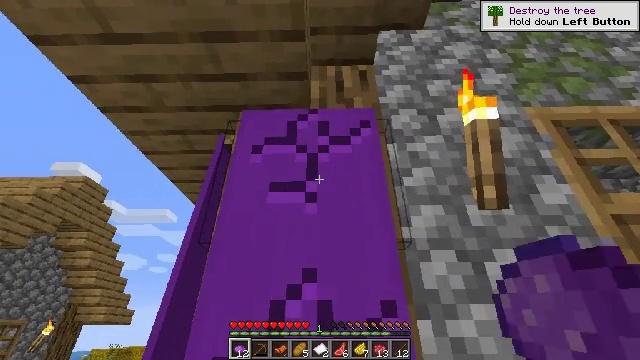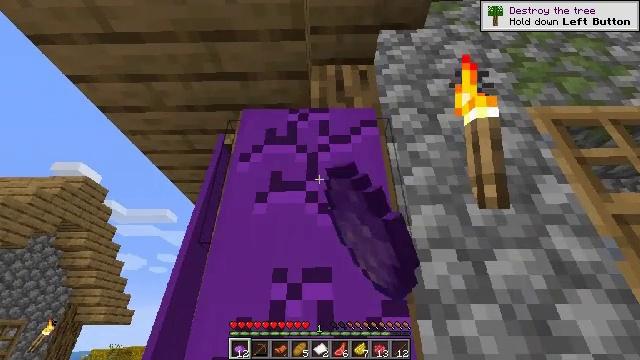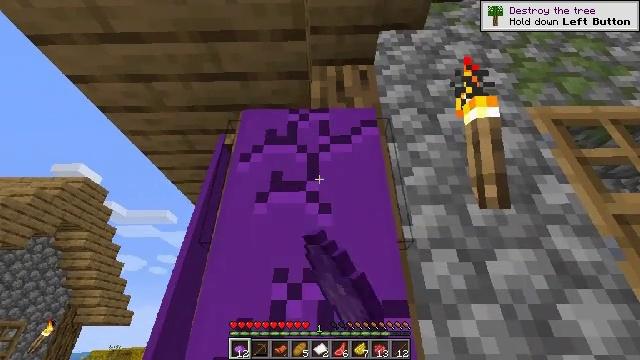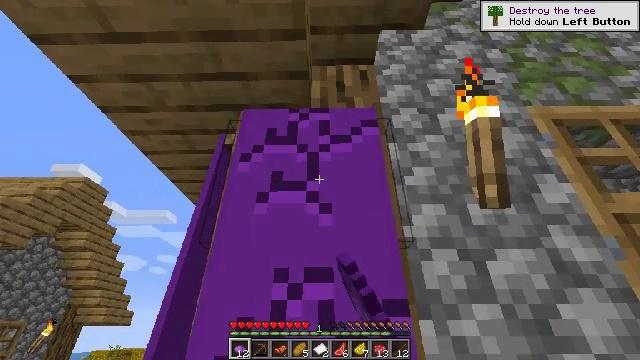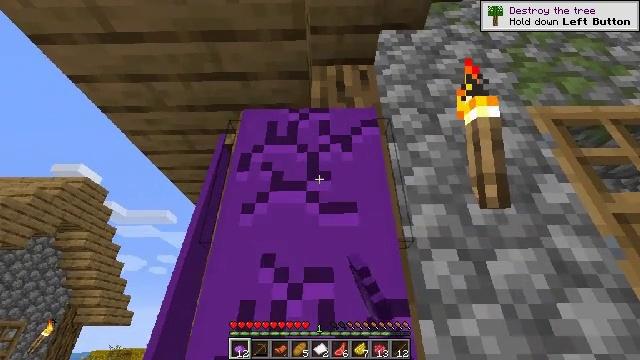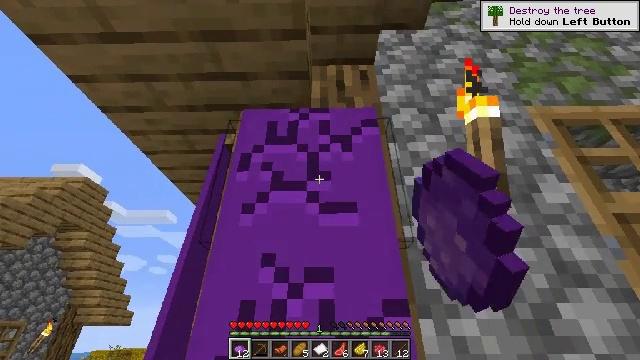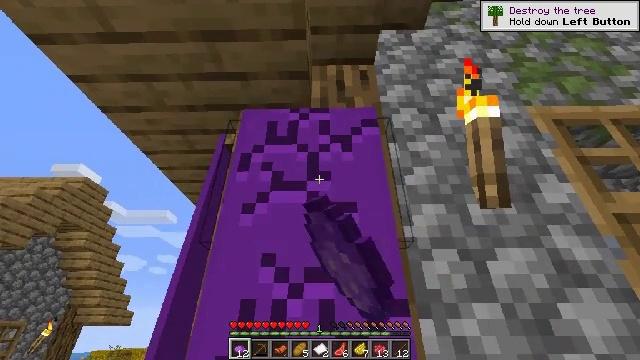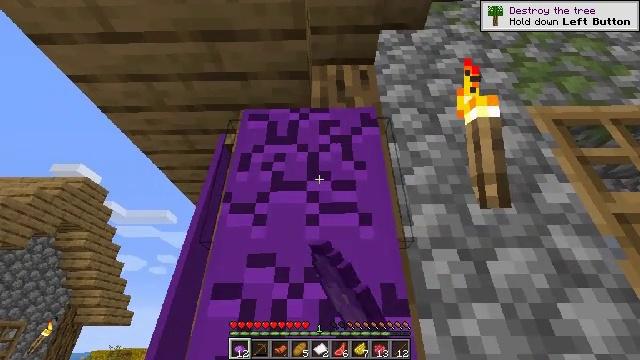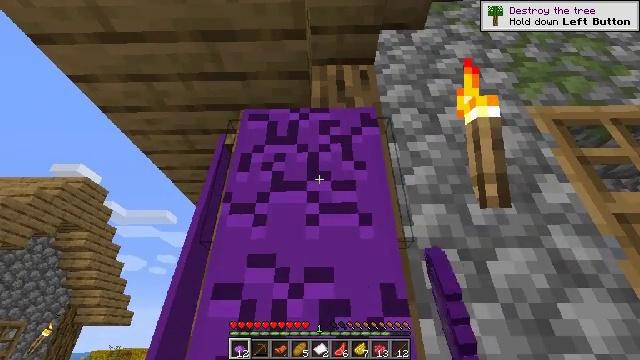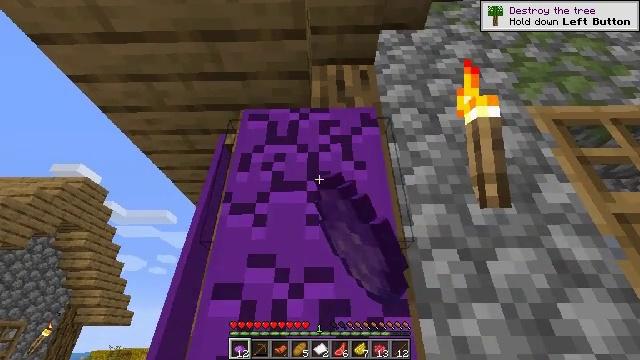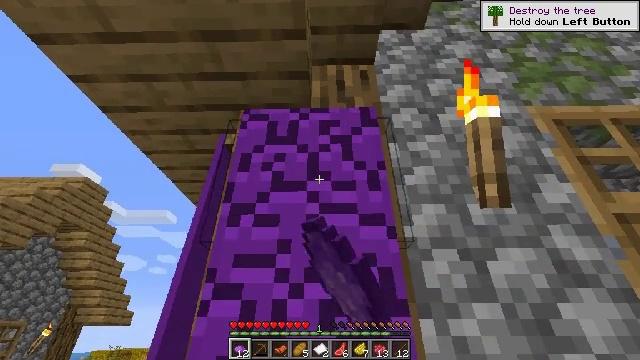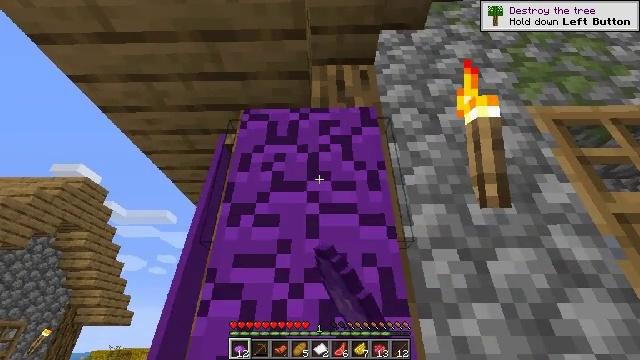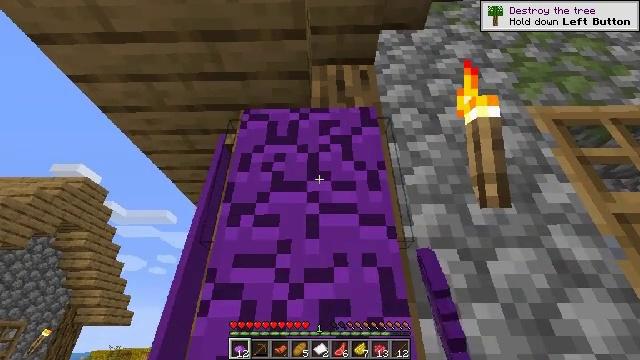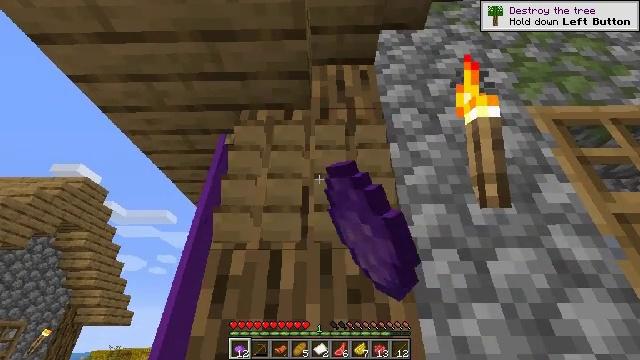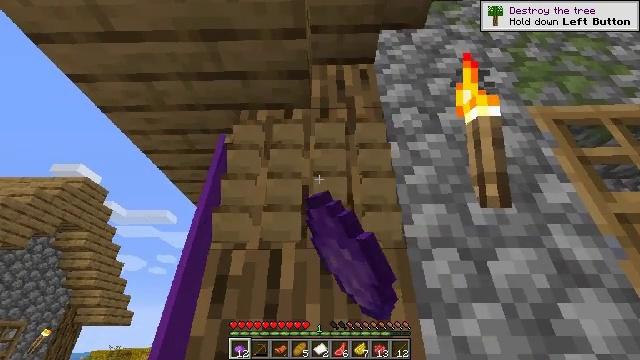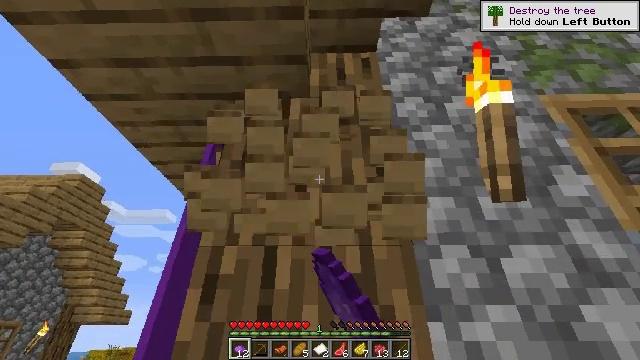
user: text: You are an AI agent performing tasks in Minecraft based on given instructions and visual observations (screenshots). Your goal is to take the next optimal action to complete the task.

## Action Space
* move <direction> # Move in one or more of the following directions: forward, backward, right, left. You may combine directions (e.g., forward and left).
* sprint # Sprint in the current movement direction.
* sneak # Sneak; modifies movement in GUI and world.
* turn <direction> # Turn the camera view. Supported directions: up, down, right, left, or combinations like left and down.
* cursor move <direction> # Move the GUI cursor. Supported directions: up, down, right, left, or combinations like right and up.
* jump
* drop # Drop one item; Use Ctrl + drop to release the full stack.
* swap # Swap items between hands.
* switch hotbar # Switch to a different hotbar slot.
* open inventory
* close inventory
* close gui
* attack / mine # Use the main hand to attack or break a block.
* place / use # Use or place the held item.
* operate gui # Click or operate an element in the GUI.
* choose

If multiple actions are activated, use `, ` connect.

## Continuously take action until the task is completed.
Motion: motion action
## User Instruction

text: Harvest the purple wall banner by hitting it.
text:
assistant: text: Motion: attack / mine
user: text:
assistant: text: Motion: attack / mine
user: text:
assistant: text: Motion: attack / mine
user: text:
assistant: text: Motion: attack / mine
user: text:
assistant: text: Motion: attack / mine
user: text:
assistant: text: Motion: attack / mine
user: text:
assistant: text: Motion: attack / mine
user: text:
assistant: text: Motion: attack / mine
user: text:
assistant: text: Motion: attack / mine
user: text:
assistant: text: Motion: attack / mine
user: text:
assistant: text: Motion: attack / mine
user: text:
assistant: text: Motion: attack / mine
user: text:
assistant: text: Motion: attack / mine
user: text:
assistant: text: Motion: move forward, attack / mine
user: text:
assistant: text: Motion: move forward, attack / mine
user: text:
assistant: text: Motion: move forward
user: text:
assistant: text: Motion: move forward
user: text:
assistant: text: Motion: move forward, turn up
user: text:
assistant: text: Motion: move forward, turn up
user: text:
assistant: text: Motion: move forward, turn up
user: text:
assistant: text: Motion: turn up
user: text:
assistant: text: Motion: turn up
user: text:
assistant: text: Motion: no_op
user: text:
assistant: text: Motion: no_op
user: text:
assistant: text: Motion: no_op
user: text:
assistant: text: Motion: no_op
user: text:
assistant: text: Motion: no_op
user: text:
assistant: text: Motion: no_op
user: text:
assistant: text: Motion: move left
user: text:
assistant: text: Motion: move left